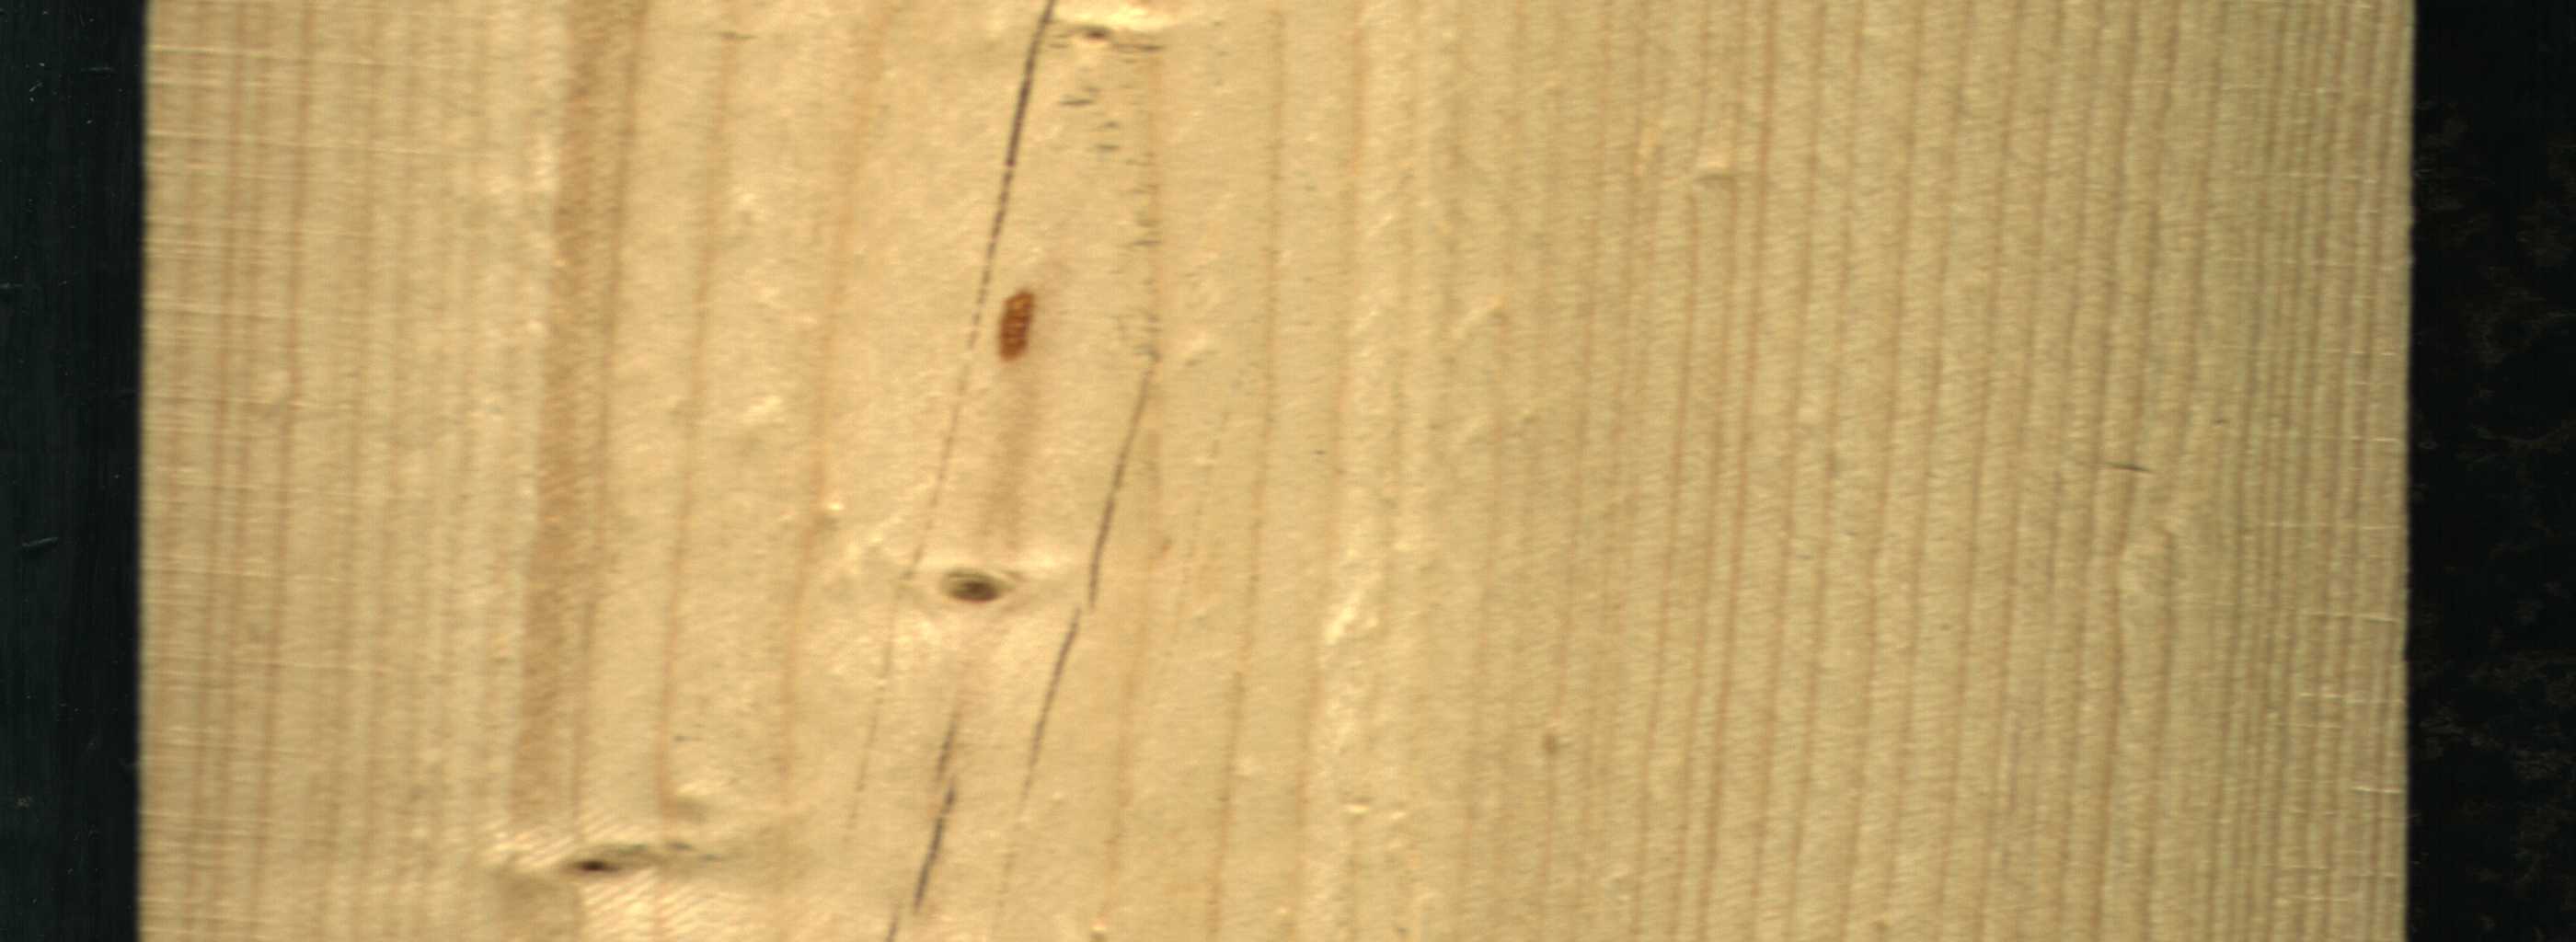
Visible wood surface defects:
resin
Crack
Crack
Crack
Live_Knot
Live_Knot